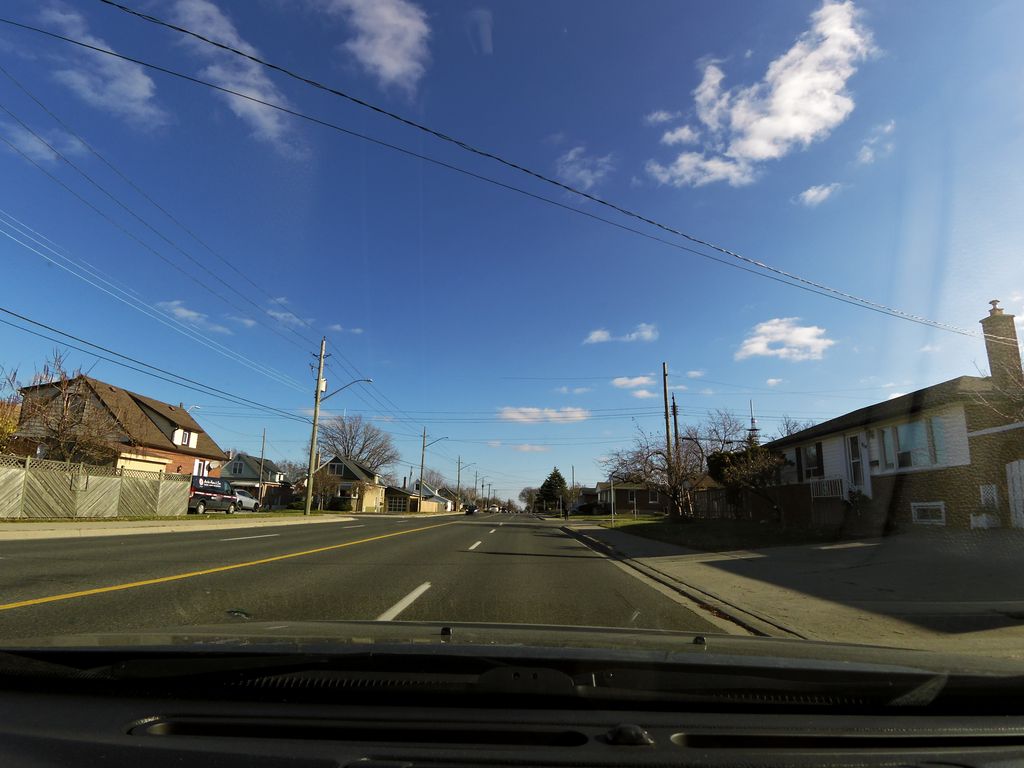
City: hamilton